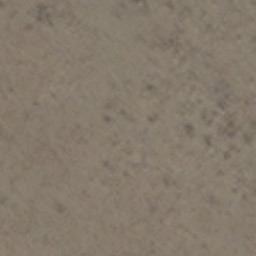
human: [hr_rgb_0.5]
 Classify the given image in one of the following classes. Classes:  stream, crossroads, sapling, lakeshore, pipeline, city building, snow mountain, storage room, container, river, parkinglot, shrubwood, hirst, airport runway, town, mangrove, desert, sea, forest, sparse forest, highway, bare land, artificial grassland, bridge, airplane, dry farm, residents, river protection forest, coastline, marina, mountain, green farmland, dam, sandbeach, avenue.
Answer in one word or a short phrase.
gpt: bare land